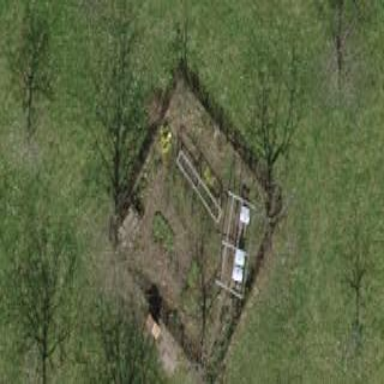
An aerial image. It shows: Garden enclosed by fence.